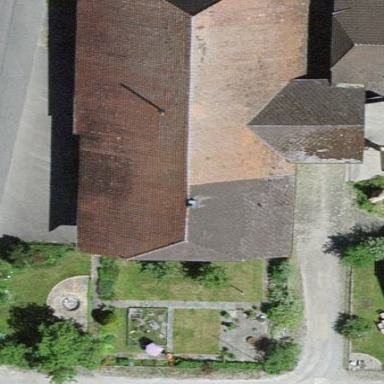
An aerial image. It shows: Farm building.